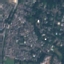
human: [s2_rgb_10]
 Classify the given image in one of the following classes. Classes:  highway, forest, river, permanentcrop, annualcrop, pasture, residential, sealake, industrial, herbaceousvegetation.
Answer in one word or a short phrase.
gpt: Residential